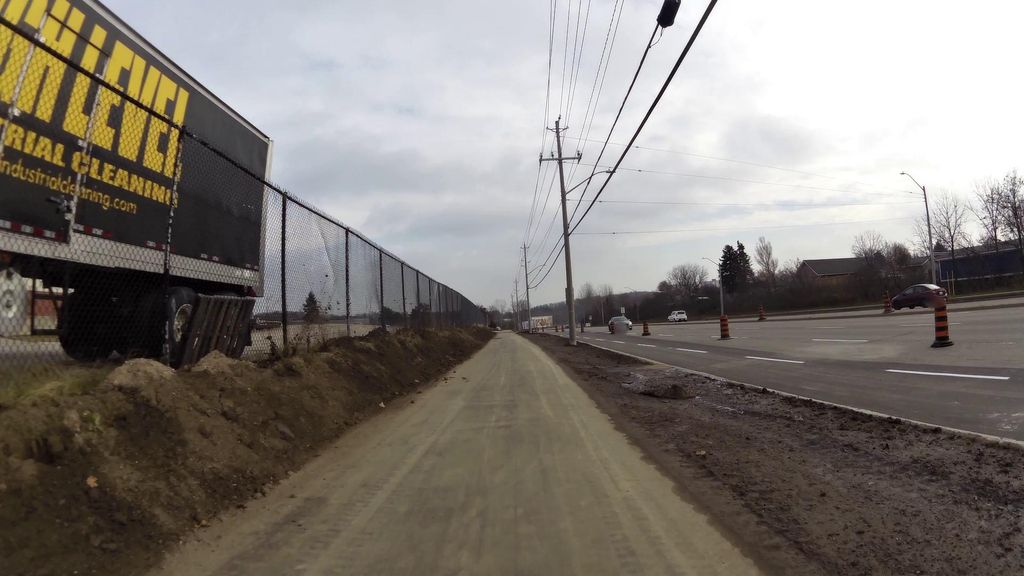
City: kitchener-waterloo